Question:
You see the icons are in a revolving manner. How to achieve this on Android? Is it through OpenGL or can there be some other easier implementation.. This has been bugging me from months together and I just need a pointer or a breakthrough code. A tutorial would be of awesome help...Please help?
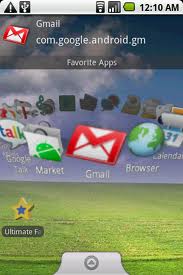
Answer: There is a <URL>,